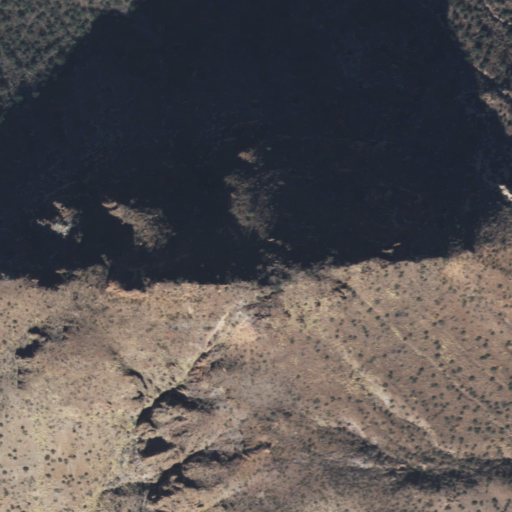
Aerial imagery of mountain in Arizona named Clifton Peak containing only shrub